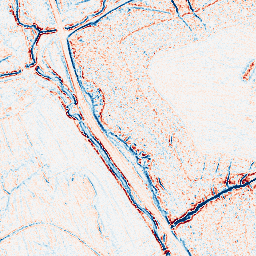
Category: edge_preserving
Decomposition family: bilateral
Decomposition parameters: d: 5
sigma_color: 75
sigma_space: 150
Upsampling method: cubic_mitchell
Upsampling parameters: scale: 2
Upsampling scale: 2